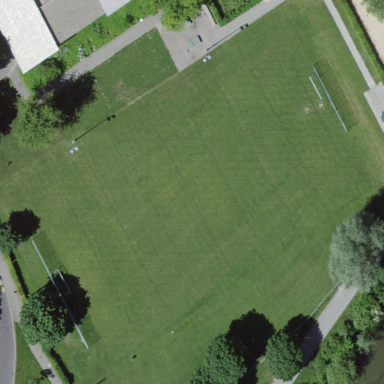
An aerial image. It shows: Soccer pitch with grass surface for leisure land.